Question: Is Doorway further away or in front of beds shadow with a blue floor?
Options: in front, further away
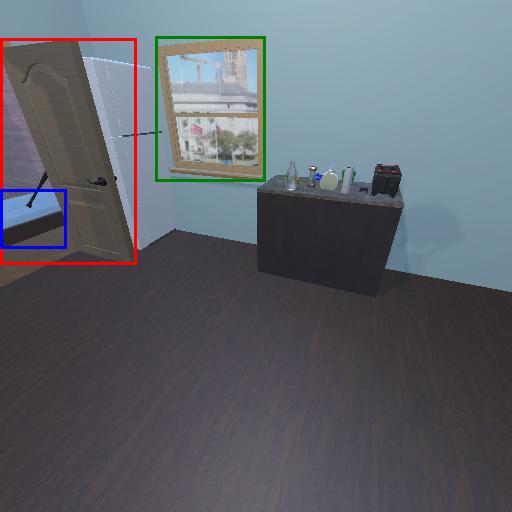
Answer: in front